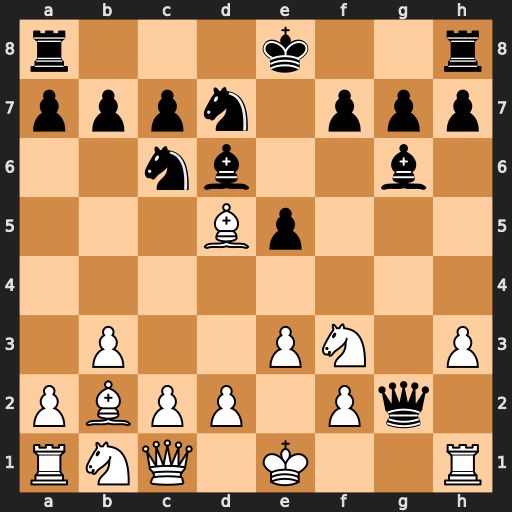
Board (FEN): r3k2r/pppn1ppp/2nb2b1/3Bp3/8/1P2PN1P/PBPP1Pq1/RNQ1K2R
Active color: w
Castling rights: KQkq
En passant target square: -
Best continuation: Rh2 Qxf3 Bxf3